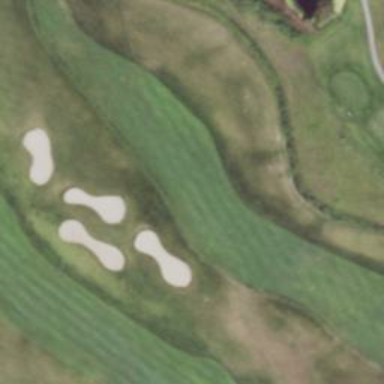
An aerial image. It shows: View of golf hole.